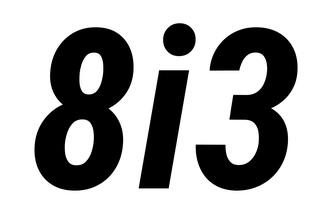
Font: Roboto-Italic_Condensed_Bold_Italic